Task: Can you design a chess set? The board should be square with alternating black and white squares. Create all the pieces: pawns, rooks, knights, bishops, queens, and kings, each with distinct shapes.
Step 2414:
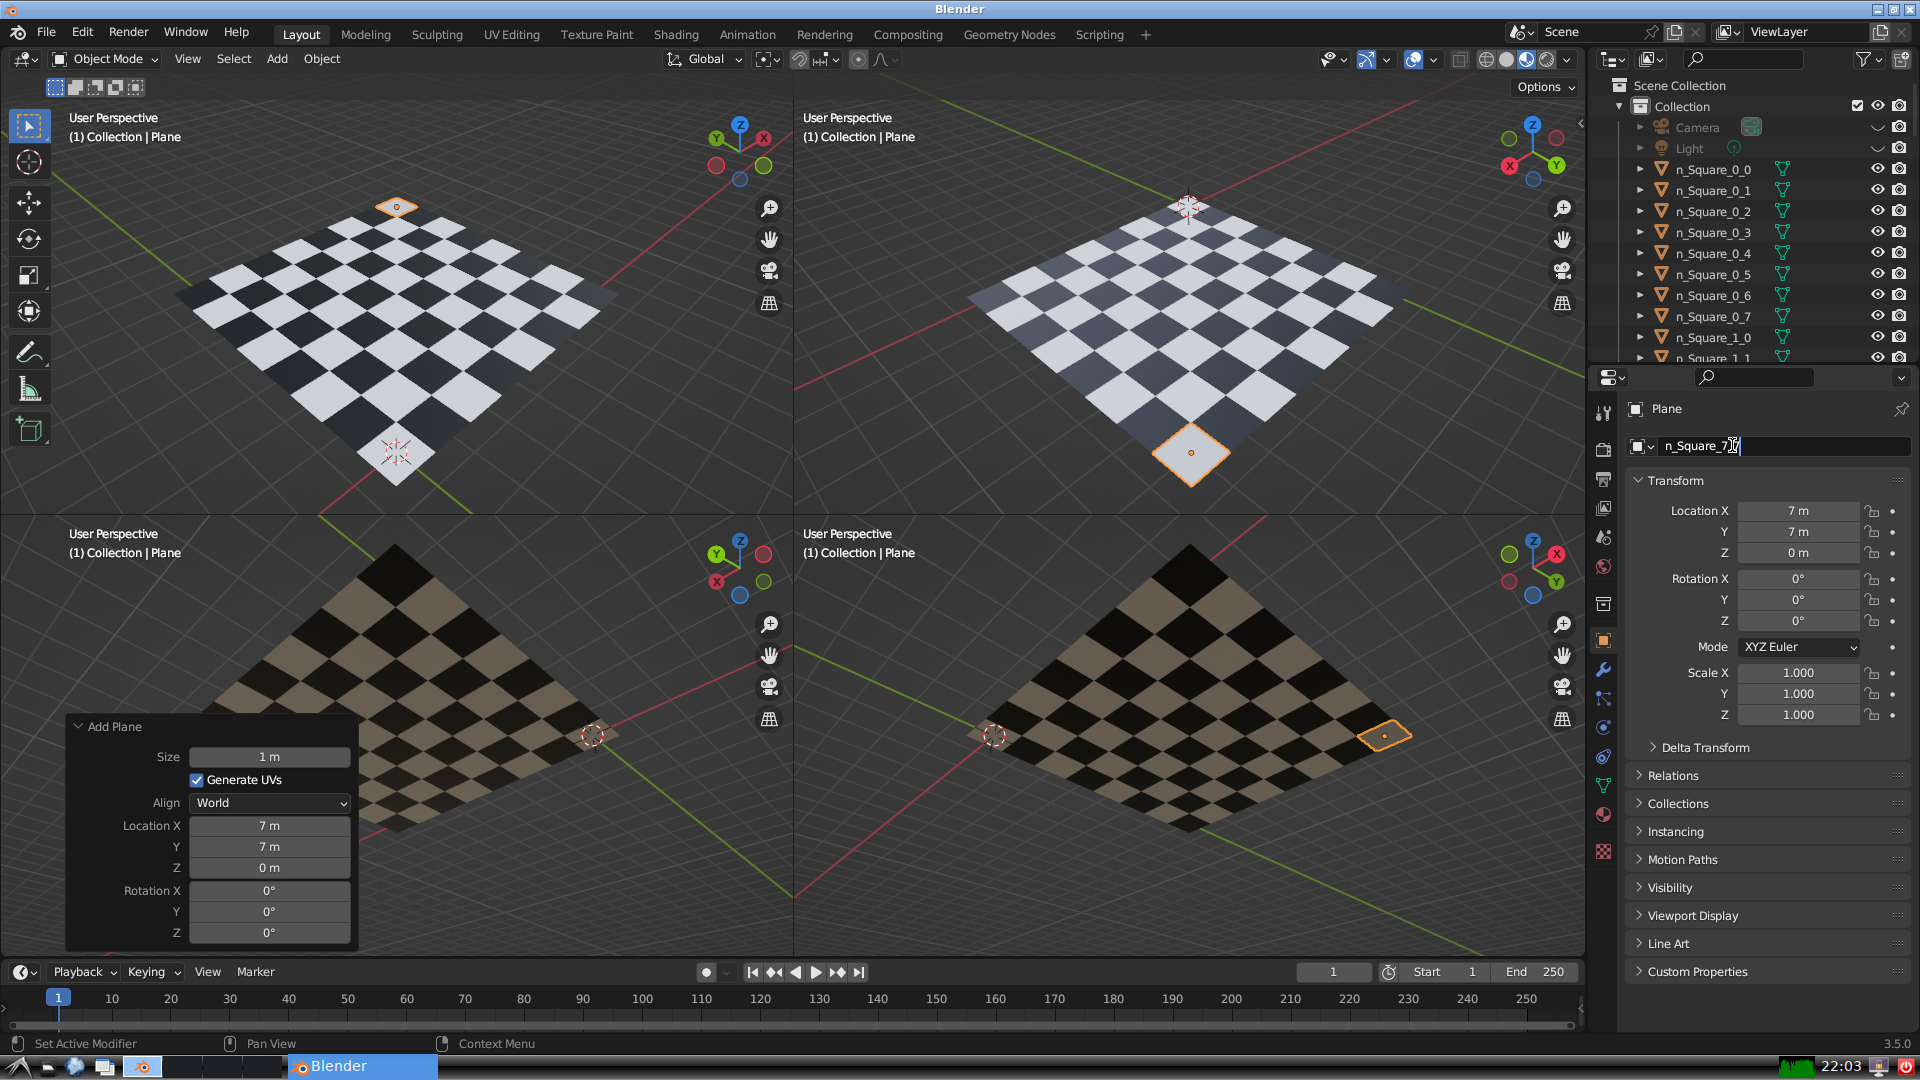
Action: {"key_press": ['Return']}